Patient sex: F
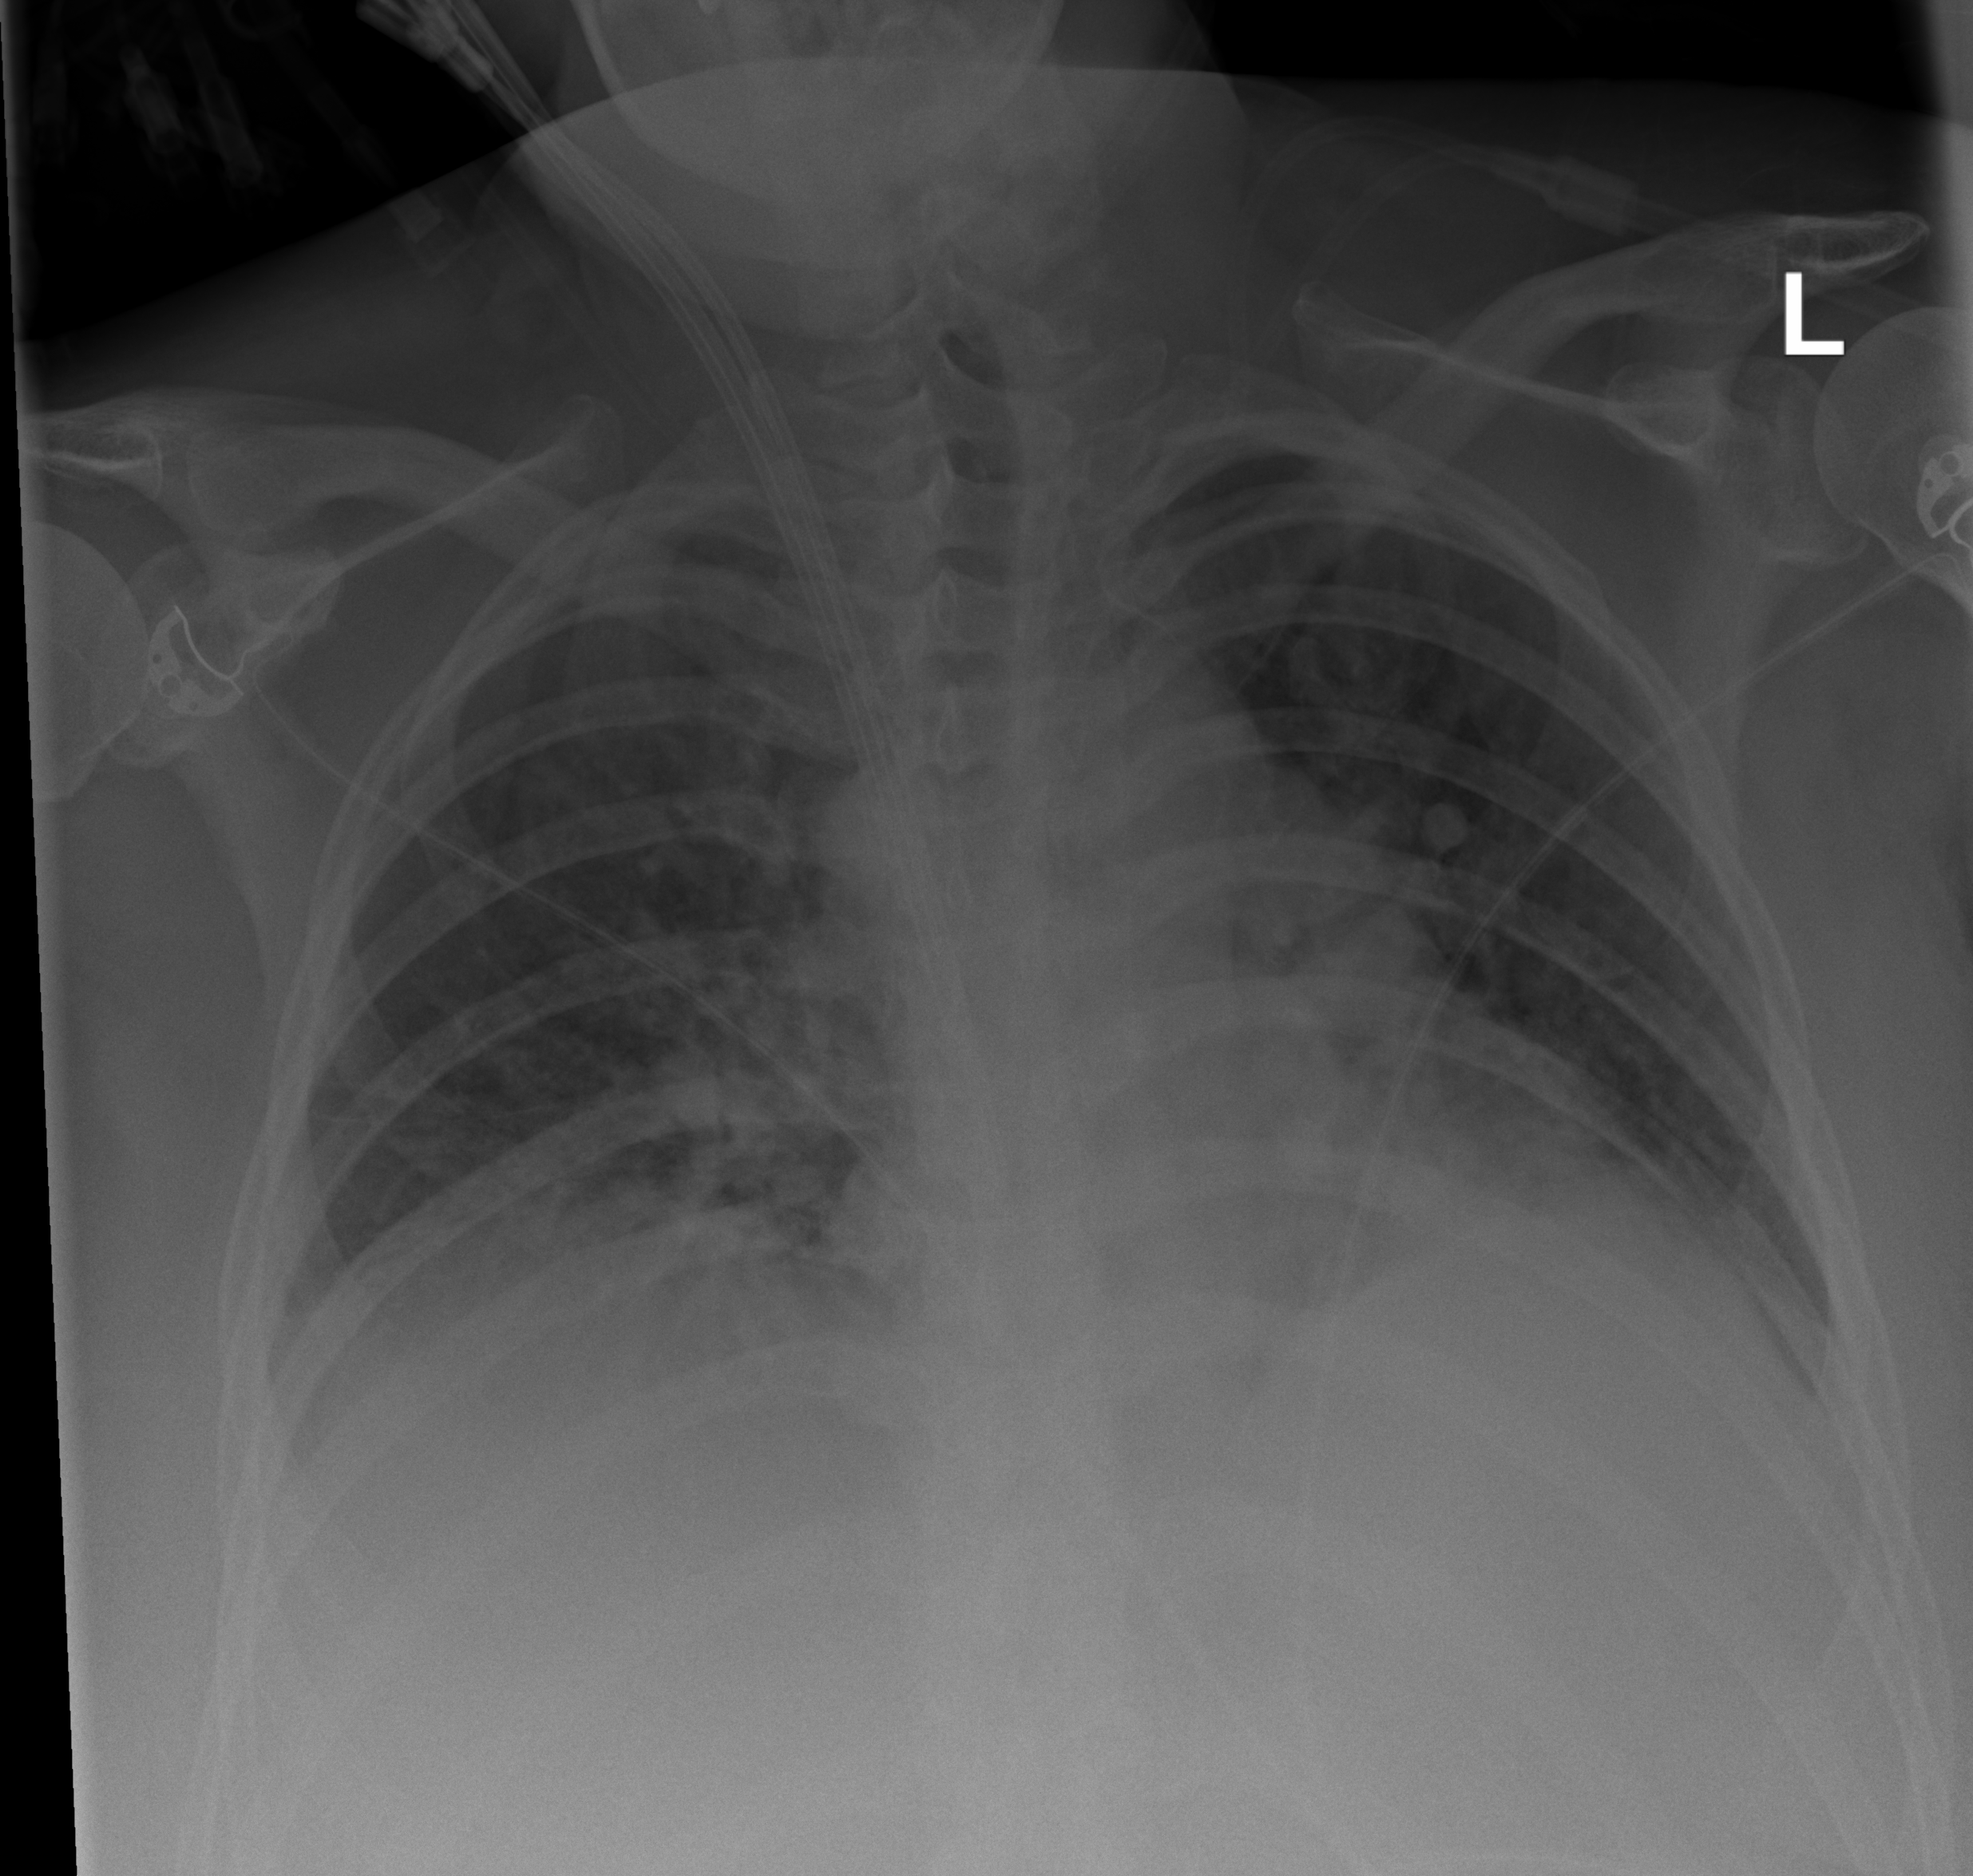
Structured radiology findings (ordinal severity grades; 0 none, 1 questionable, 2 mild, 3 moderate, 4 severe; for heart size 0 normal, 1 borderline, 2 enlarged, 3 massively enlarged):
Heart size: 0
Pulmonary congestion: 2
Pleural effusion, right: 1
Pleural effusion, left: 1
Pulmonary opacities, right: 2
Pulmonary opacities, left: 2
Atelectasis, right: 2
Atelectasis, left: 2